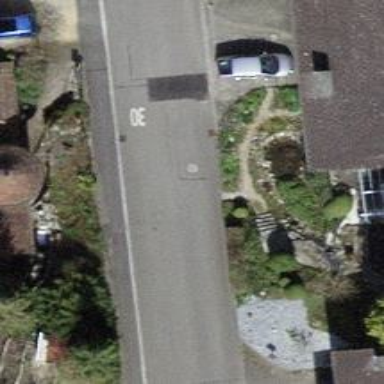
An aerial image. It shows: Smoothly paved residential road.